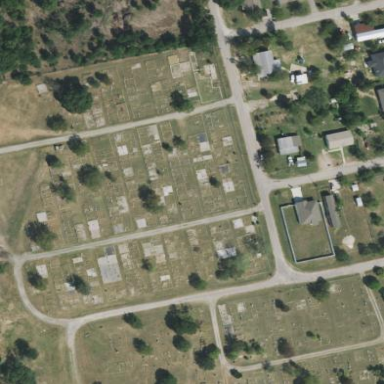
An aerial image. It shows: Cemetery.